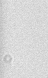
Label: camera_spot